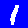
Digit: 1